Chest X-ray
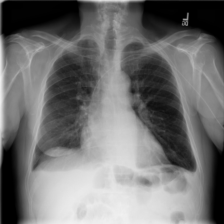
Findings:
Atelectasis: negative
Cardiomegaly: negative
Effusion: positive
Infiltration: negative
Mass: negative
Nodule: negative
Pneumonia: negative
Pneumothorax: negative
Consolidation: negative
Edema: negative
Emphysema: negative
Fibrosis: negative
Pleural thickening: negative
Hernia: negative